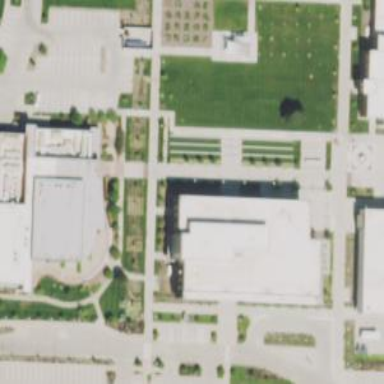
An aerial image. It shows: College building.